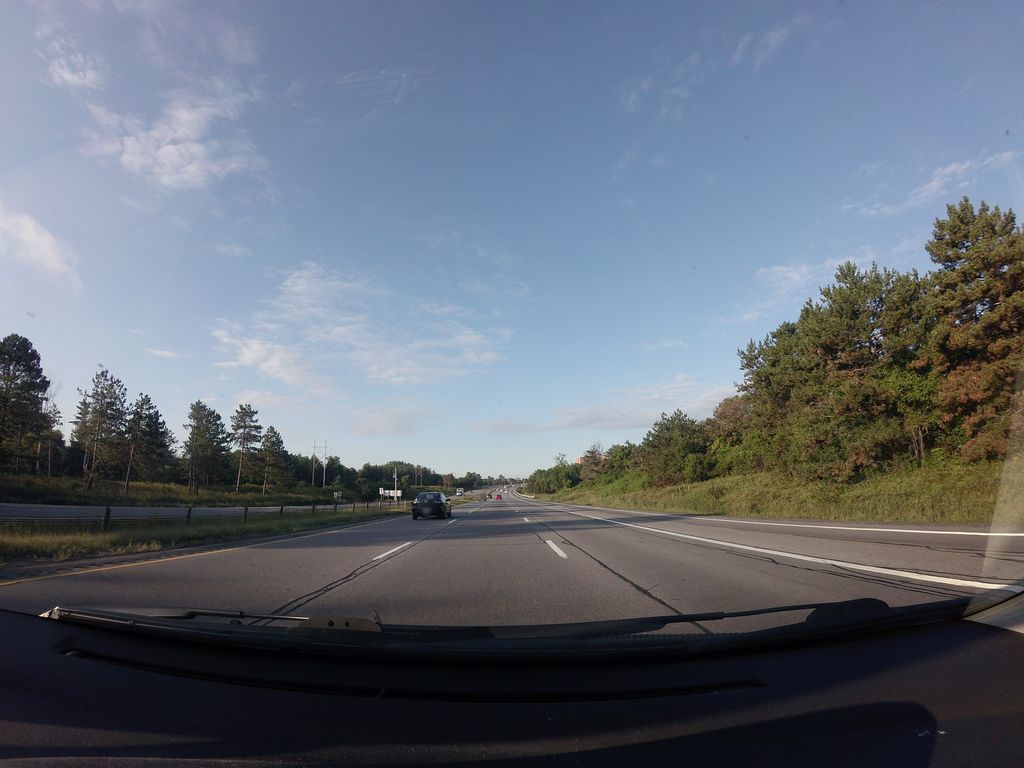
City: ottawa-gatineau